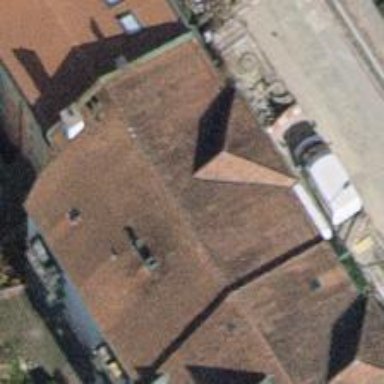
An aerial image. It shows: Restaurant.